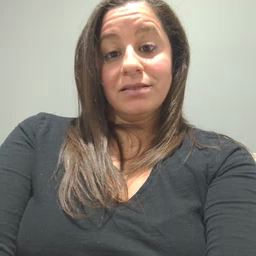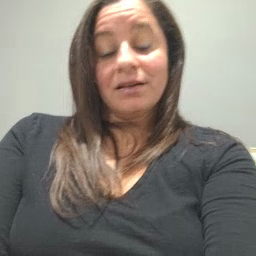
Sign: ear